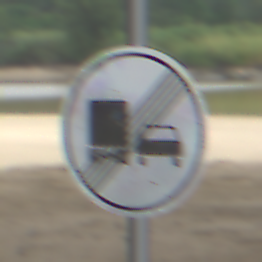
Verkehrszeichen: EndeUeberholverbotKraftfahrzeuge
Umgebung: Roofed, Beach
Tageszeit: Midday
Wetter: Overcast
Licht: Natural
Jahreszeit: NotSpecified
Kontrast: LowContrast